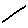
Label: line